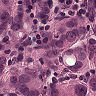
Metastatic tissue present: yes